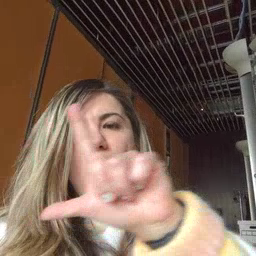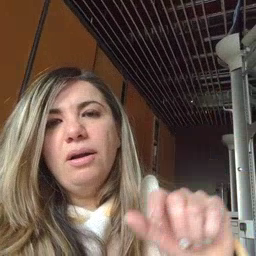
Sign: all